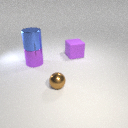
small brown metal sphere in front of large purple metal cylinder